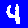
Digit: 4